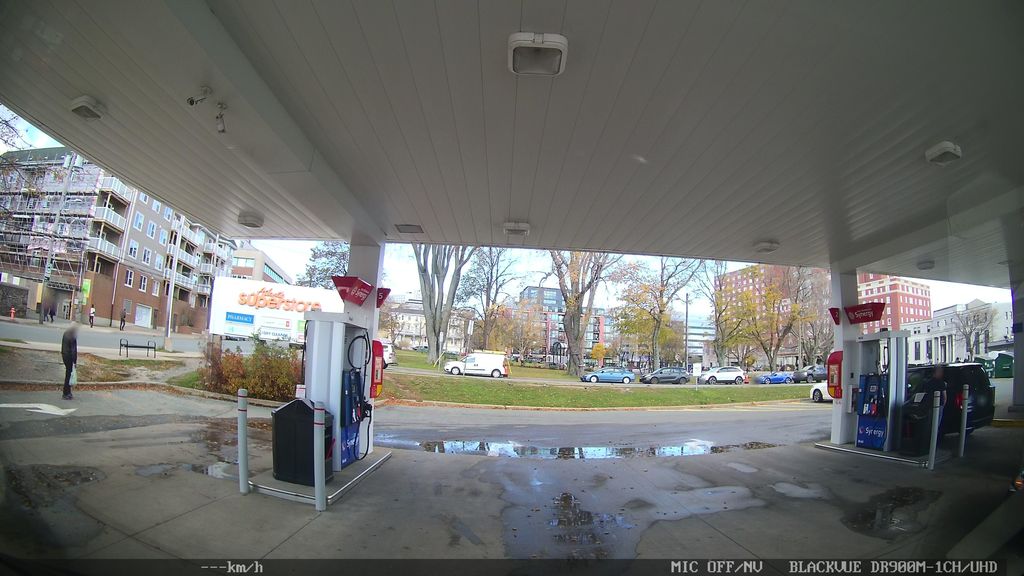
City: halifax